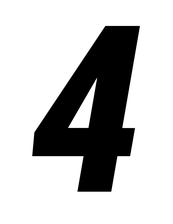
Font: Roboto-Italic_Condensed_ExtraBold_Italic